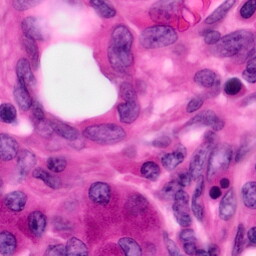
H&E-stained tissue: Pancreatic